Field crop: maize
Growth stage: 2
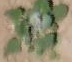
Species: chenopodium